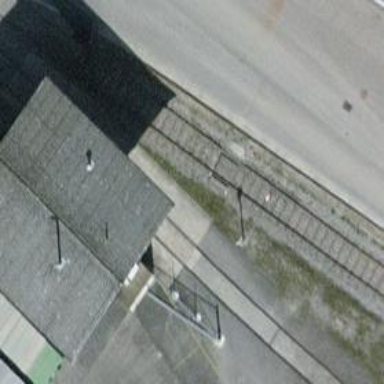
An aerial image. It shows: Single-track railway spur.